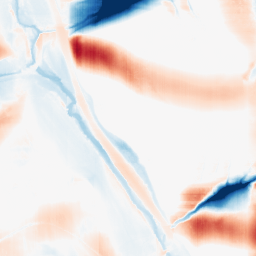
Category: morphological
Decomposition family: morphological_square
Decomposition parameters: operation: average
size: 50
Upsampling method: sinc_hamming
Upsampling parameters: scale: 2
kernel_size: 8
Upsampling scale: 2